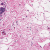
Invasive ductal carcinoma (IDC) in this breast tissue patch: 0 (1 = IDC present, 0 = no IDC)